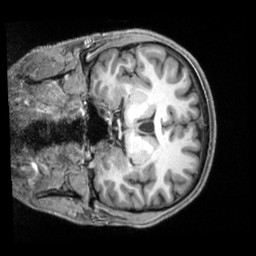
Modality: T1w
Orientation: coronal
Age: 28
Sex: male
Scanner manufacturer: siemens
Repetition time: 2.3 s
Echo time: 0.00229 s